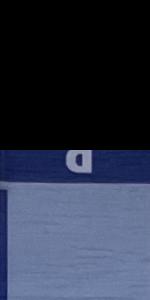
Label: Empty